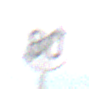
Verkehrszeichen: EndeGeschwindigkeit80
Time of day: MorningAfternoon
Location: Outdoor (Nature)
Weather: PartlyCloudy
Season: NotSpecified
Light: Natural